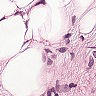
Metastatic tissue present: yes